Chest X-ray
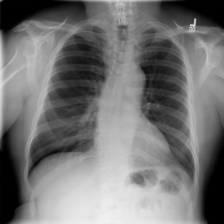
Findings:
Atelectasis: negative
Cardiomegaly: negative
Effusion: negative
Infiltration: negative
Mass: negative
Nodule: negative
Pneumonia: negative
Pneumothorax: negative
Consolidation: negative
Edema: negative
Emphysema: negative
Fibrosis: negative
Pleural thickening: negative
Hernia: negative